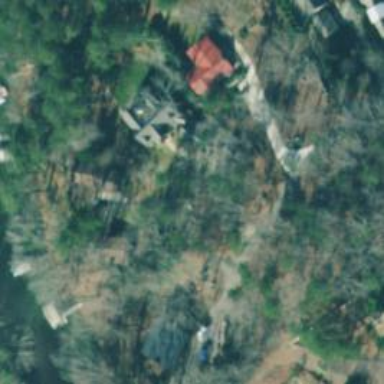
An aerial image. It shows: Driveway.